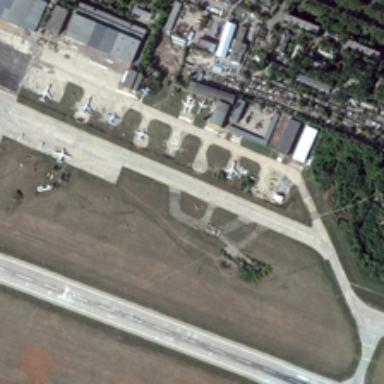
Some planes are in an airport near some green plants and buildings .